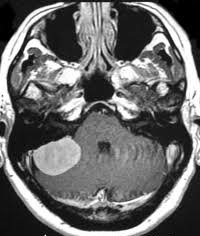
Label: meningioma